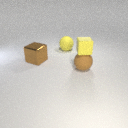
large brown rubber sphere to the right of large yellow rubber sphere